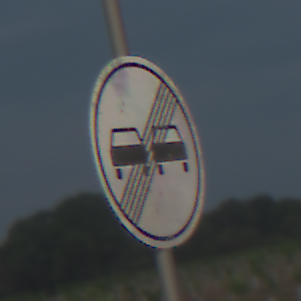
Verkehrszeichen: EndeUeberholverbot
Umgebung: Outdoor, Nature
Tageszeit: SunriseSunset
Wetter: PartlyCloudy
Licht: Natural
Jahreszeit: NotSpecified
Kontrast: LowContrast